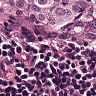
Metastatic tissue present: yes